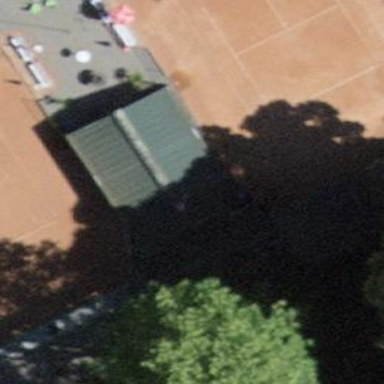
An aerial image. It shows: Gabled roof cabin.